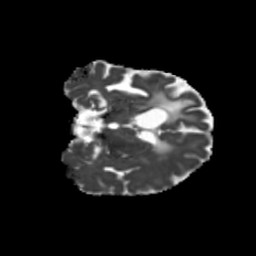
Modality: MD
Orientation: coronal
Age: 46
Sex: male
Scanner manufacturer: siemens
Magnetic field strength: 3 T
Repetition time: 5.25 s
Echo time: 0.08 s